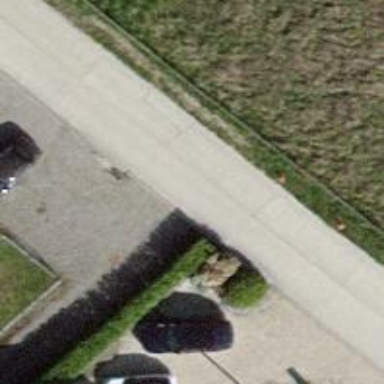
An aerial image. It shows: Driveway.